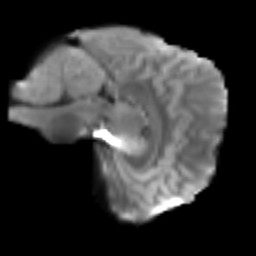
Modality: T2w
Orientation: sagittal
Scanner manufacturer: siemens
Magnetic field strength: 3 T
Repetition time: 3.6 s
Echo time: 0.092 s